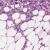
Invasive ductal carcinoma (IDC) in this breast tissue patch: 1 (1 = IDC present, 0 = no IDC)